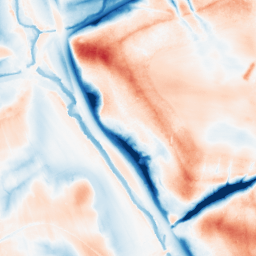
Category: edge_preserving
Decomposition family: guided
Decomposition parameters: radius: 16
eps: 1
Upsampling method: quadratic
Upsampling parameters: scale: 8
Upsampling scale: 8